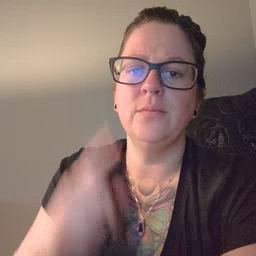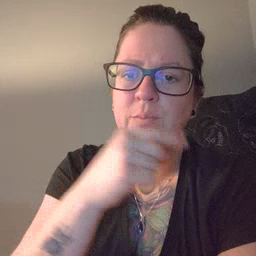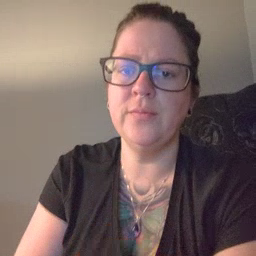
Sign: toothbrush